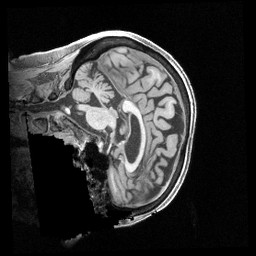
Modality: T1w
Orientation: sagittal
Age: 73
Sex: female
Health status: healthy
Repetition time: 2.4 s
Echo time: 0.00222 s